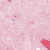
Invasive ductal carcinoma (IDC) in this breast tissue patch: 0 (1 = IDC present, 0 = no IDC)